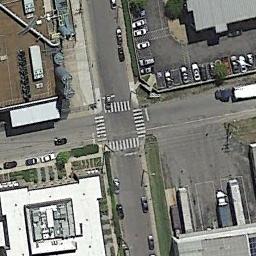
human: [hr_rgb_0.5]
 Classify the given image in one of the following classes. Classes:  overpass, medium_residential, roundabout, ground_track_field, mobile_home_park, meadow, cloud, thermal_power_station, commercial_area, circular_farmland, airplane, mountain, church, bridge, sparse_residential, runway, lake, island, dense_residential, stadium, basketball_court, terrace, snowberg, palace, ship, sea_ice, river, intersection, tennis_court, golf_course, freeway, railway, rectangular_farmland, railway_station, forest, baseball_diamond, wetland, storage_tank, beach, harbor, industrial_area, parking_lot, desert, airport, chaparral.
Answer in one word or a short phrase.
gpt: intersection